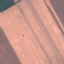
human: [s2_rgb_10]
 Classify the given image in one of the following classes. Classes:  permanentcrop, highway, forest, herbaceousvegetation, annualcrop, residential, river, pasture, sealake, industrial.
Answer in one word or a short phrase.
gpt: AnnualCrop